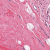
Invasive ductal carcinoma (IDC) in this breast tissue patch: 0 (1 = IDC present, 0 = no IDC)